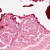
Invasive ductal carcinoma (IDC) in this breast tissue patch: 0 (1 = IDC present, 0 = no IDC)